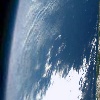
Label: water